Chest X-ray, PA view. Patient: 40 years old, sex M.
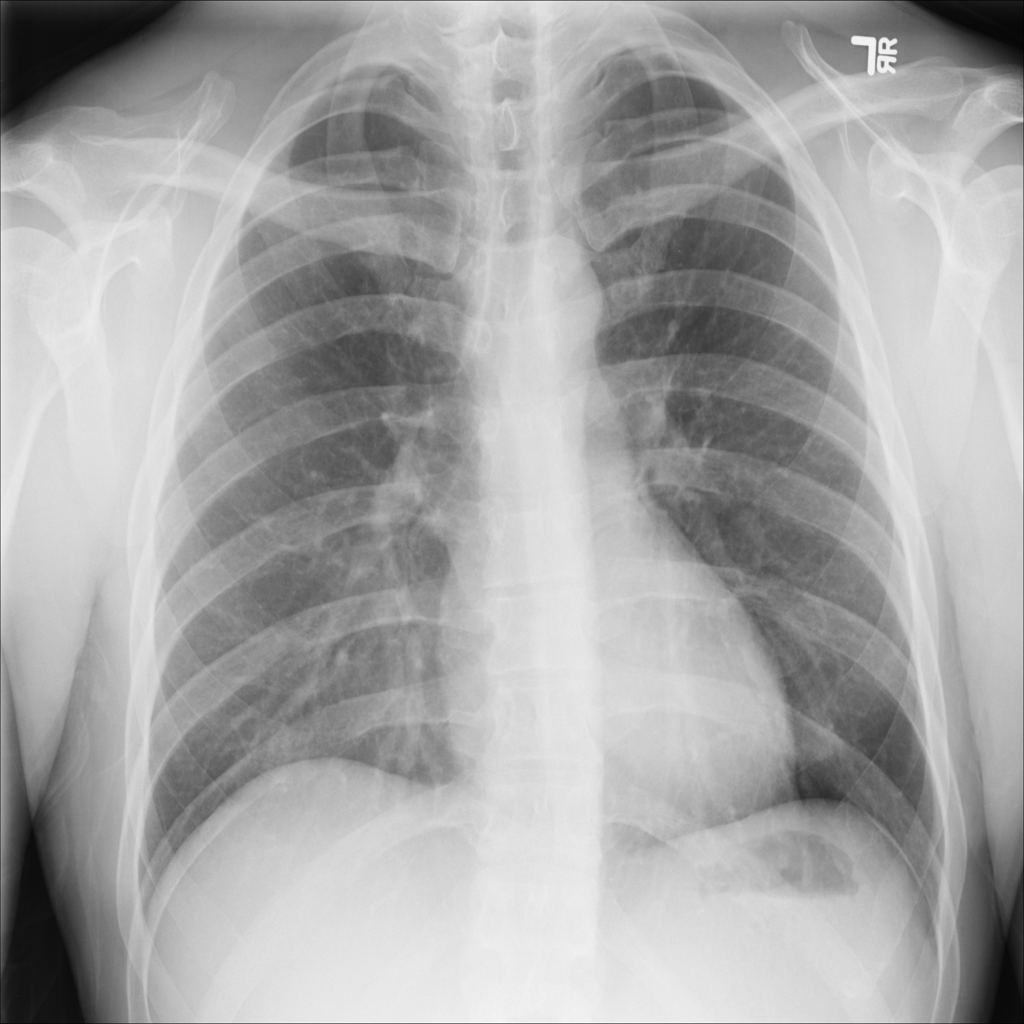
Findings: No Finding